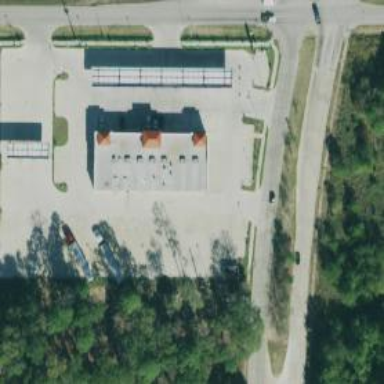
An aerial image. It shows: Convenience shop.